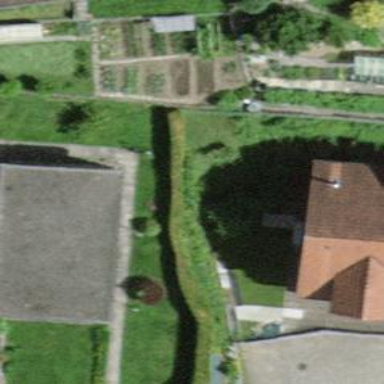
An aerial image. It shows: Hedge acting as barrier.